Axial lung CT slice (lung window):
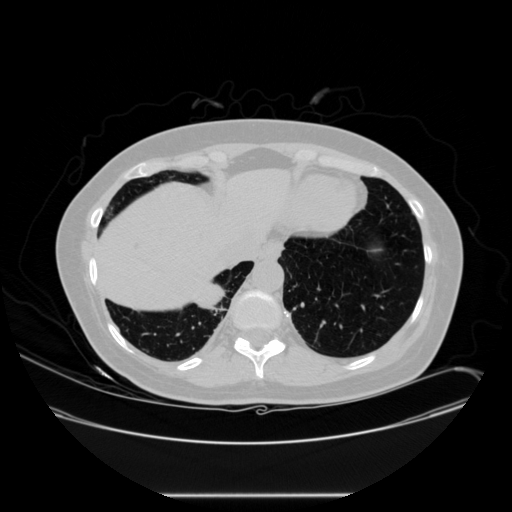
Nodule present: yes
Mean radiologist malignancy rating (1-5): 3.667